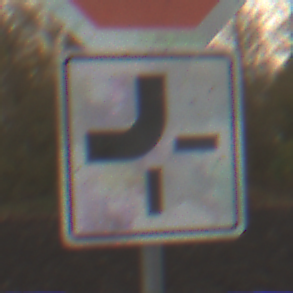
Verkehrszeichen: VerlaufVorfahrtsstrasse2
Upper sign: Stop
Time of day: MorningAfternoon
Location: Outdoor (Nature)
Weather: Overcast
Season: NotSpecified
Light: Natural